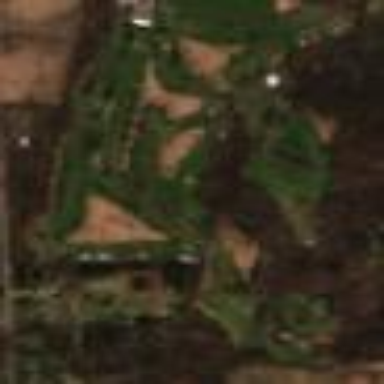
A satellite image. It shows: Picturesque golf course set in lush meadow.